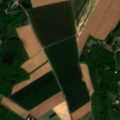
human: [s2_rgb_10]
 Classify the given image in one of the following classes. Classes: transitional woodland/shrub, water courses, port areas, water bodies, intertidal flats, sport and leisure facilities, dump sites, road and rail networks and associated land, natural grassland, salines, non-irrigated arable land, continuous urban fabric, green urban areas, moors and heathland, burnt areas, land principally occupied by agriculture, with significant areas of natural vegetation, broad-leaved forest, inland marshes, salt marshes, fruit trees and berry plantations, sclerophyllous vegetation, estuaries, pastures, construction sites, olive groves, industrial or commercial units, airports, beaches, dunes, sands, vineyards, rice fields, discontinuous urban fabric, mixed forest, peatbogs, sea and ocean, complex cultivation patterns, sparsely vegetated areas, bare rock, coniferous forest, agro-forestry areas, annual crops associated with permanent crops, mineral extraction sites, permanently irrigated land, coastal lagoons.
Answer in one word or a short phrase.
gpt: discontinuous urban fabric, non-irrigated arable land, pastures, broad-leaved forest